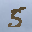
Label: 5